Question: Can I use this search box control seen in Windows Explorer in my own Qt/C++ application? Or is it a custom control I'd have to implement manually?

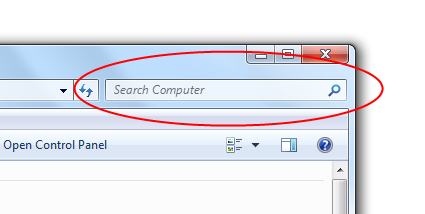
Answer: I haven't seen this kind of control, however in Qt it's easy to implement it manually. You may follow this tutorial: <URL>.